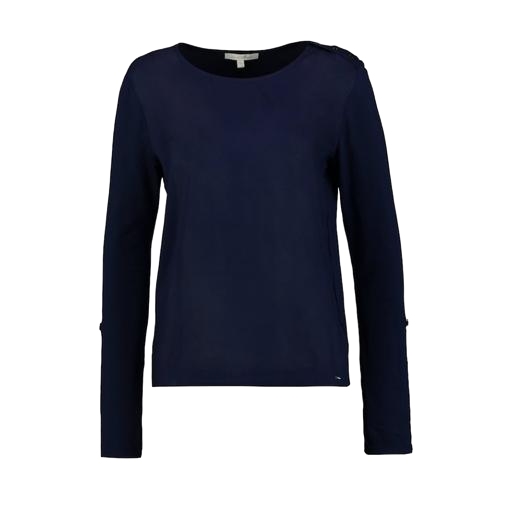
blue still long-sleeved top, long sleeved navy blue top, blue iconic women's long-sleeved t-shirt, white background